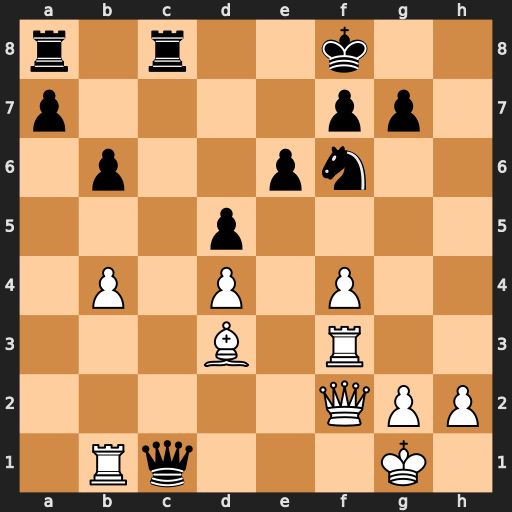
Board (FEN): r1r2k2/p4pp1/1p2pn2/3p4/1P1P1P2/3B1R2/5QPP/1Rq3K1
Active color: w
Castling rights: -
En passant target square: -
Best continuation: Rxc1 Rxc1+ Bf1